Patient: sex M, age 45
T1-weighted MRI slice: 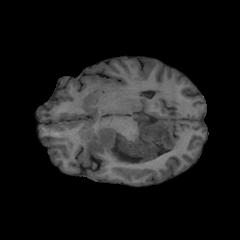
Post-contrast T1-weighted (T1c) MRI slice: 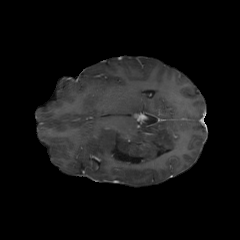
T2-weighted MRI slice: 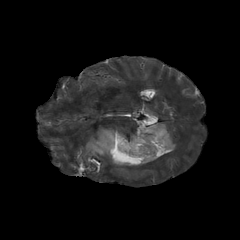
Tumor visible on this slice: yes
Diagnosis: Astrocytoma, IDH-mutant
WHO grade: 2